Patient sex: M
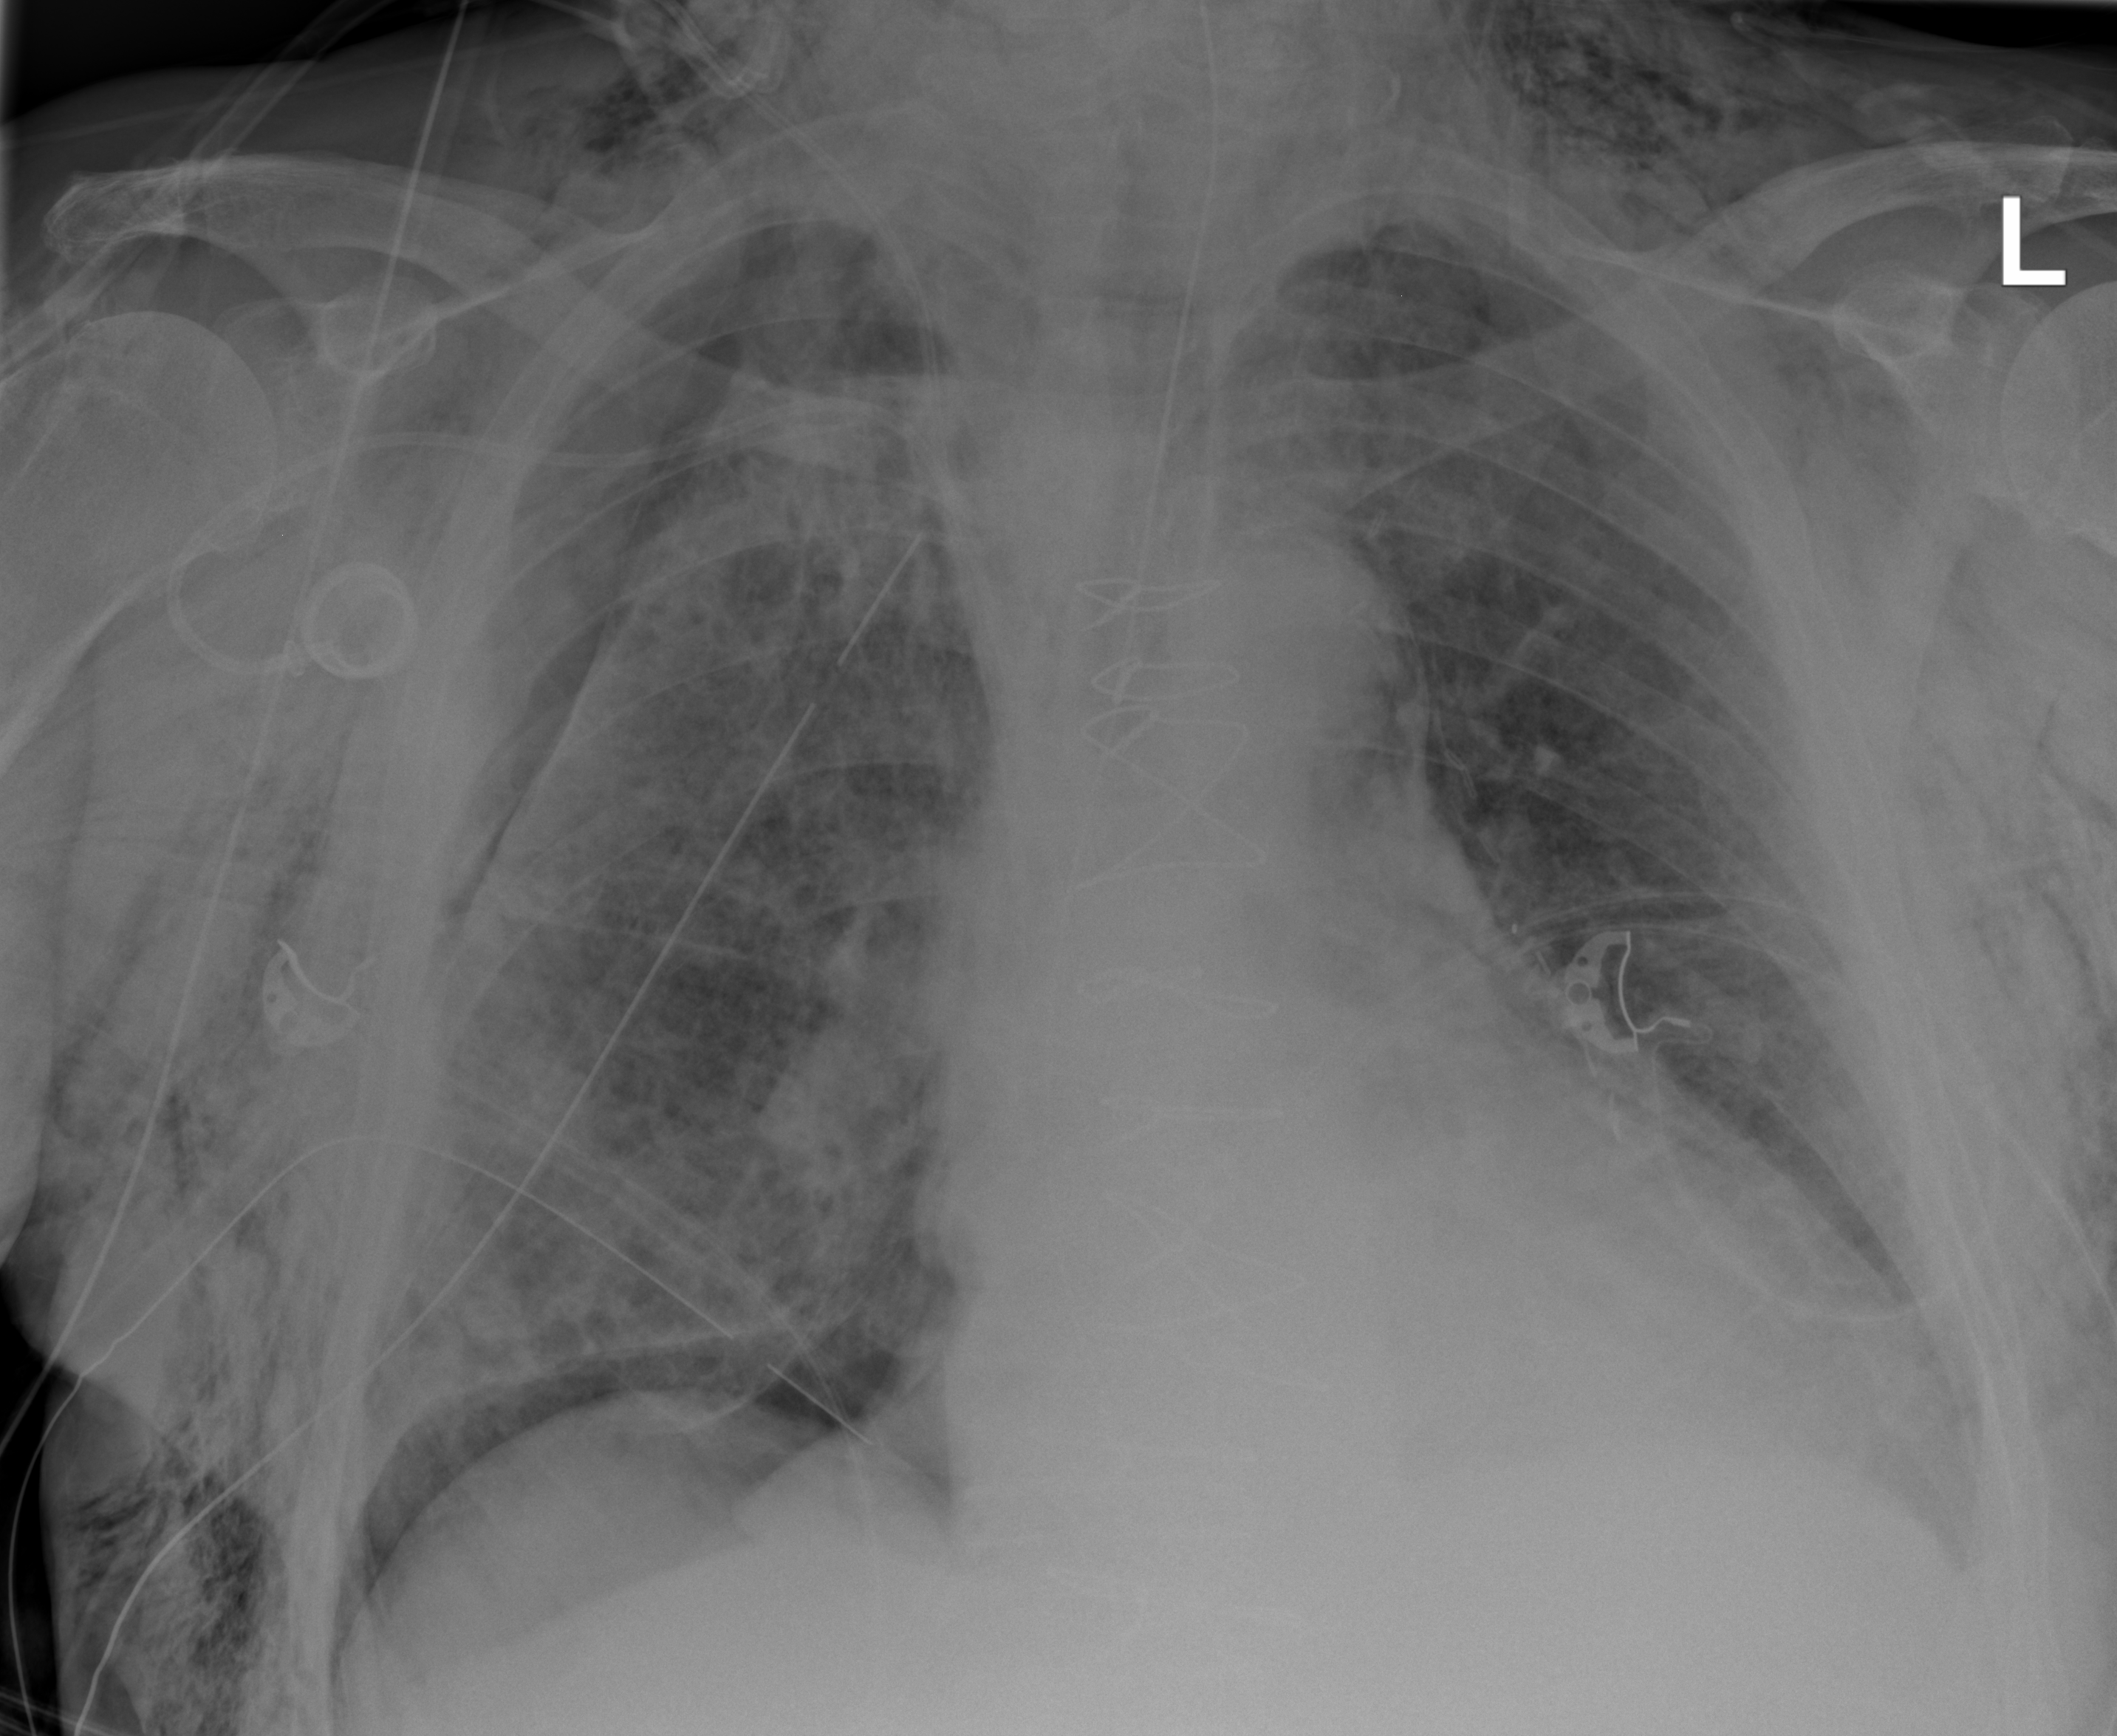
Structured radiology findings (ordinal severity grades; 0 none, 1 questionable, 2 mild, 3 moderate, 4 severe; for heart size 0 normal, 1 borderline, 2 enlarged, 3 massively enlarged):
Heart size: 1
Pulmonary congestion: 1
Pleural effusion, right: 2
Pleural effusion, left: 2
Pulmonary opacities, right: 2
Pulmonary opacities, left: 2
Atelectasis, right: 2
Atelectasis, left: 2